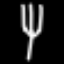
Label: fork